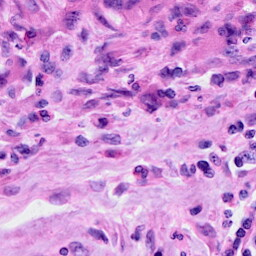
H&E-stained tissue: Cervix